Field crop: maize
Growth stage: 1
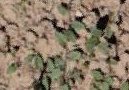
Species: convolvulus